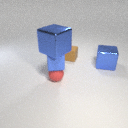
small red rubber sphere to the left of large blue metal cube